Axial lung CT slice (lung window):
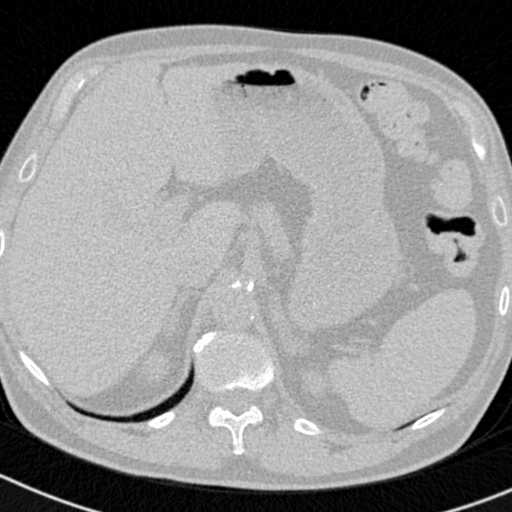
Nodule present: no